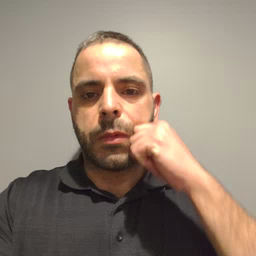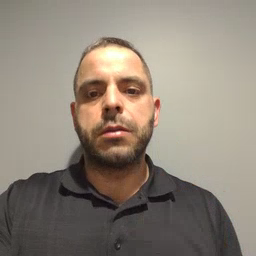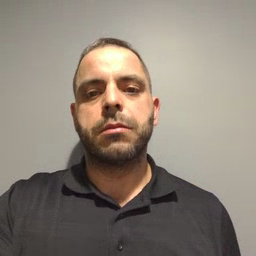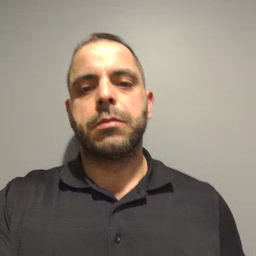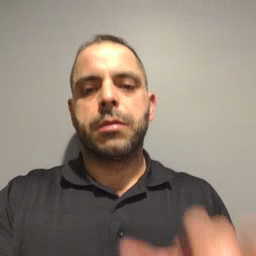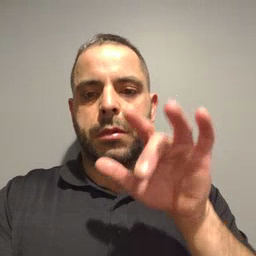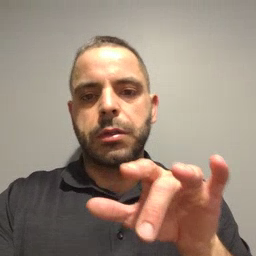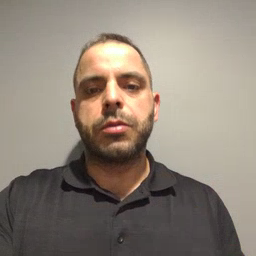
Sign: touch